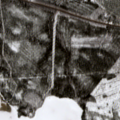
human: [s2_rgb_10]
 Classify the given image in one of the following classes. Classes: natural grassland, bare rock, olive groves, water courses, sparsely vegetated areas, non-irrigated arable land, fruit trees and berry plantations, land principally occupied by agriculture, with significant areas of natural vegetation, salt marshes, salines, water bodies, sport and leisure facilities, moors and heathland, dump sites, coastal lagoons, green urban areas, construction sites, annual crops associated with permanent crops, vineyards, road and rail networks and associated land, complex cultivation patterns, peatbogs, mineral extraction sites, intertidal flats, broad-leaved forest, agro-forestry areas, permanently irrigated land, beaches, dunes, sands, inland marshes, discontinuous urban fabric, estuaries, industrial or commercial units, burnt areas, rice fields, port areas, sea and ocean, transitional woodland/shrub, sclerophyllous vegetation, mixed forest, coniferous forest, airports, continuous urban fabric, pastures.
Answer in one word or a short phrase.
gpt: coniferous forest, mixed forest, transitional woodland/shrub, water bodies